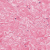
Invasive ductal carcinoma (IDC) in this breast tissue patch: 0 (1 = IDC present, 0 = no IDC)